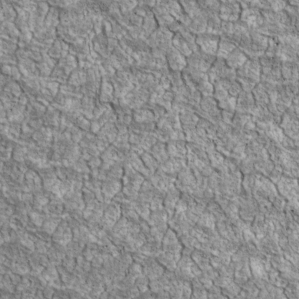
Label: non_frost